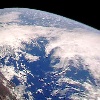
Label: cloud